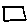
Label: square